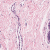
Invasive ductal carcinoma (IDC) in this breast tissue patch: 0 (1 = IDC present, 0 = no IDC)